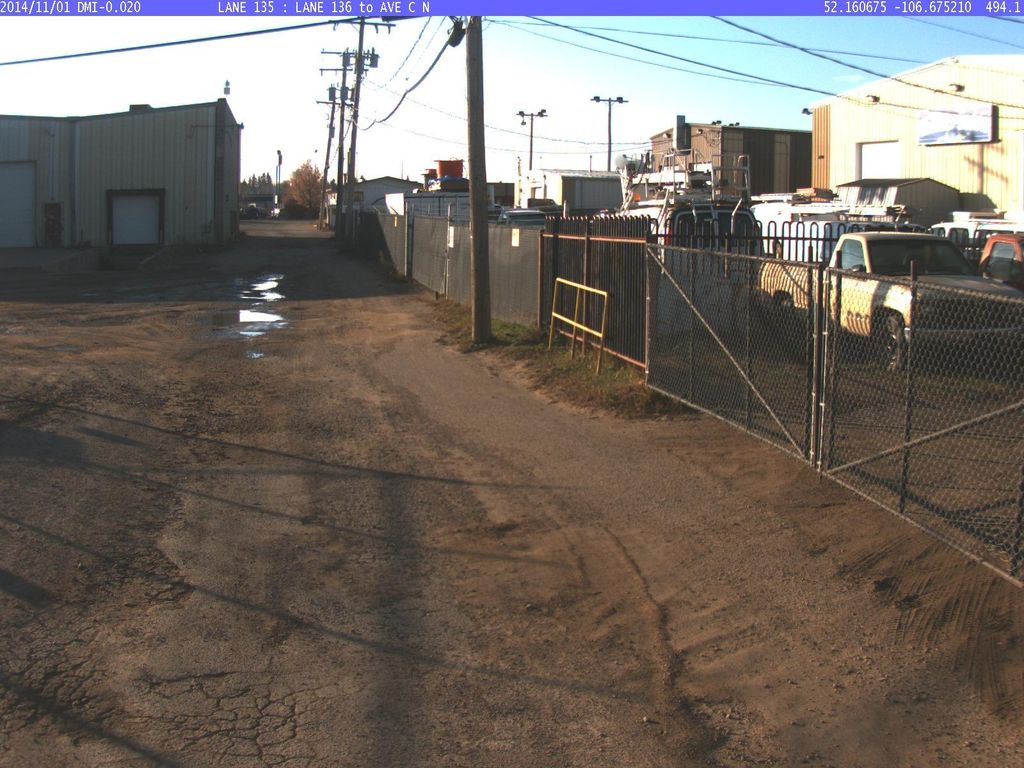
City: saskatoon